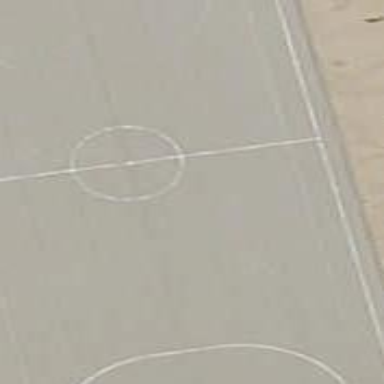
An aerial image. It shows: Soccer pitch for outdoor sports and leisure activities.